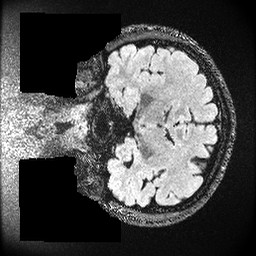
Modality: FLAIR
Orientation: coronal
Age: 35
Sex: male
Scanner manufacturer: ge
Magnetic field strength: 3 T
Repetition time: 4.802 s
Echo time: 0.1161 s